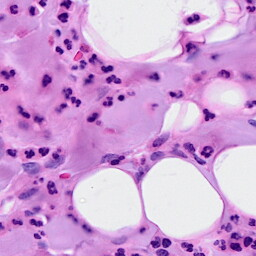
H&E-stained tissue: Breast